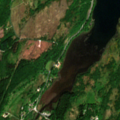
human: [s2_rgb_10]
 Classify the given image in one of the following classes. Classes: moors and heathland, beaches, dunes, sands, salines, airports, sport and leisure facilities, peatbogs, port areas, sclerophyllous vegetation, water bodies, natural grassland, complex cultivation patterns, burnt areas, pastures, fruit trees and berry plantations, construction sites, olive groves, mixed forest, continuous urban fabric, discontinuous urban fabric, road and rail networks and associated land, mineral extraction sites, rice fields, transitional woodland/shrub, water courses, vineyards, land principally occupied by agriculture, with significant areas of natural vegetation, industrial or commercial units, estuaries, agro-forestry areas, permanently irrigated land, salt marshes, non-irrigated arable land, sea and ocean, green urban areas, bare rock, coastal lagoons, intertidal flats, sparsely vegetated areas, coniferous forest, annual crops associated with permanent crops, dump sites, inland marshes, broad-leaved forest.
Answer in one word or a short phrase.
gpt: land principally occupied by agriculture, with significant areas of natural vegetation, broad-leaved forest, coniferous forest, sea and ocean